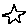
Label: star